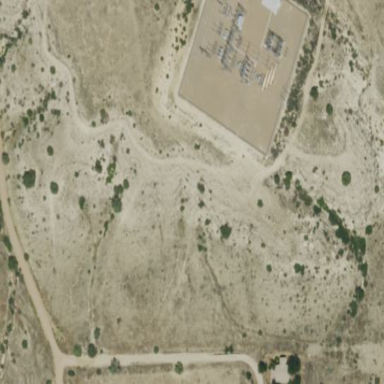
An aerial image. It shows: Substation enclosed by fence.